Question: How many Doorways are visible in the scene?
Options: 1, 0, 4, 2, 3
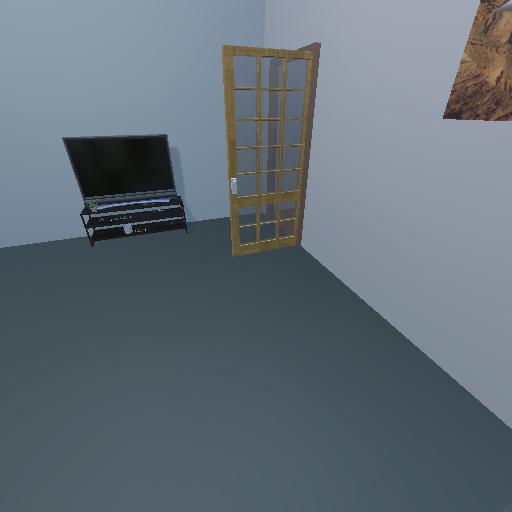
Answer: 1